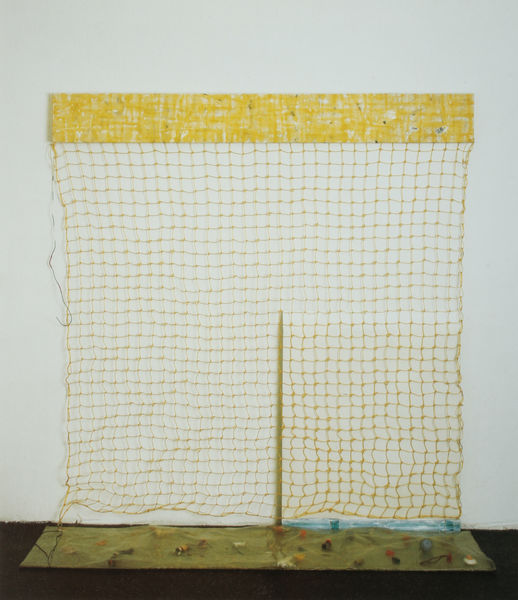
Titel: Im Netz spielerischer Verstrickung - Abstraktion und Spiegelung
Künstler: Gerhard Hoehme
Standort: Düsseldorf
Institution: Gerhard und Magarete Hoehme-Stiftung
Schlagwörter: blau, weiß, gelb, grün, ocker, braun, grau, schwarz, wand, felder, gitter, boden, stock, modell, stab, abstrakt, modern, platte, plinthe, tor, foto, fotografie, kunst, museum, farbflecke, objekt, pfeil, kleckse, netz, installation, goldener schnitt, wan, gitternetz, fischernetz, maschen, bodenplatte, kunstrasen